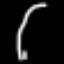
Label: palm tree